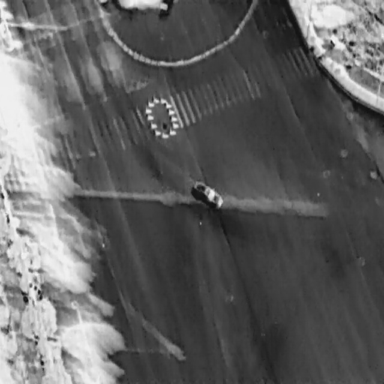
There is a Car in the infrared image.